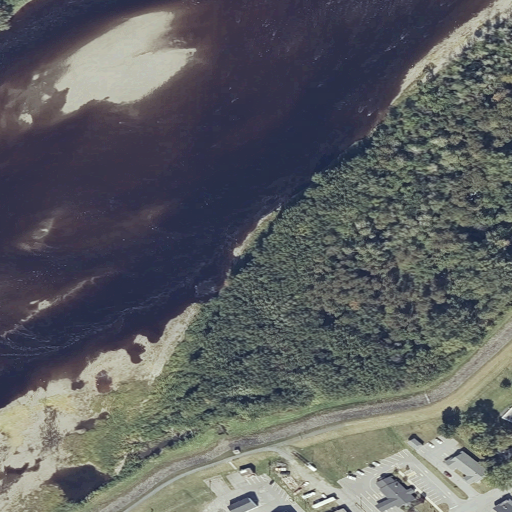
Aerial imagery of island in Maine named Fish River Island containing open water, mixed forest, woody wetlands, open development, low intensity development, unknown, medium intensity development, herbaceous wetlands, barren land, high intensity development, and evergreen forest